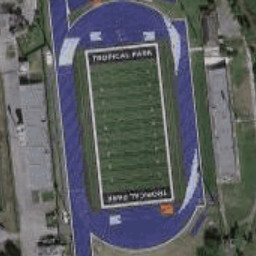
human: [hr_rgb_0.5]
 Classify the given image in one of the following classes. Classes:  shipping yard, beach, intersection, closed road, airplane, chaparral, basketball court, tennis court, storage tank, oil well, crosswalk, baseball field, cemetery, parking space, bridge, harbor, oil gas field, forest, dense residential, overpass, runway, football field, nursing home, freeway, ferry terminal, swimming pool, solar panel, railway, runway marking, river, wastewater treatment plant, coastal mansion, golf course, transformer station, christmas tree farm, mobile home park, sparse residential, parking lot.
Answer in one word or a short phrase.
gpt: football field